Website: slack
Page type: stored-credit-cards
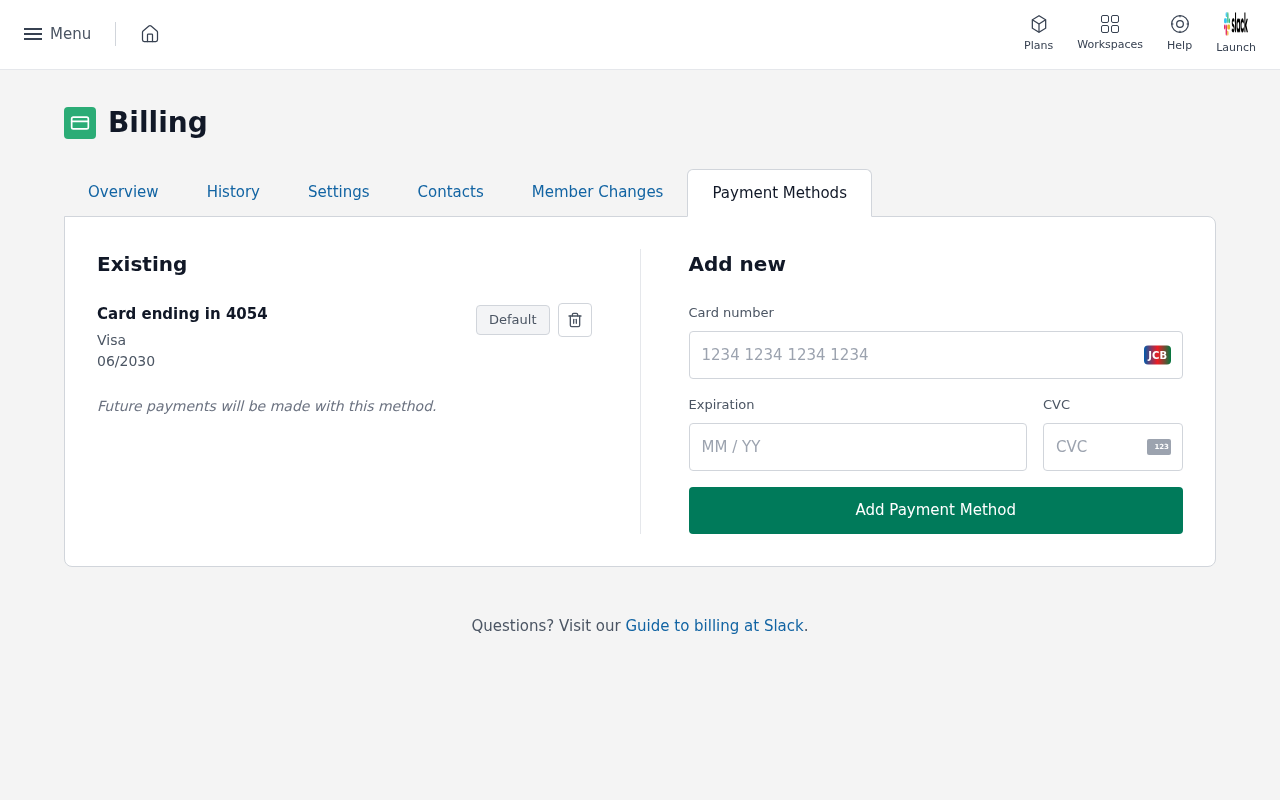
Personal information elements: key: PII_CARD_CVV
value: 520
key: PII_CARD_EXPIRY
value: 06/2030
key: PII_CARD_EXPIRY
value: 06/30
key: PII_CARD_LAST4
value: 4054
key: PII_CARD_NUMBER
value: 4994 3658 8587 4054
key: PII_CARD_TYPE
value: Visa